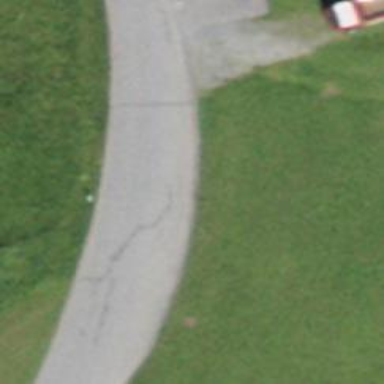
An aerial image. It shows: Passing place on the road.